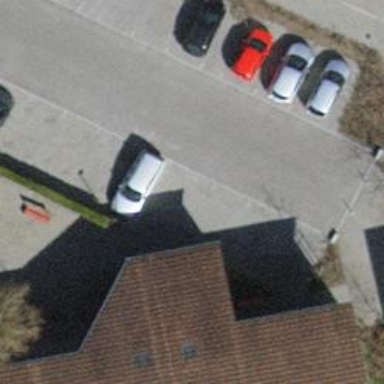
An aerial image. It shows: Road serving as parking aisle.